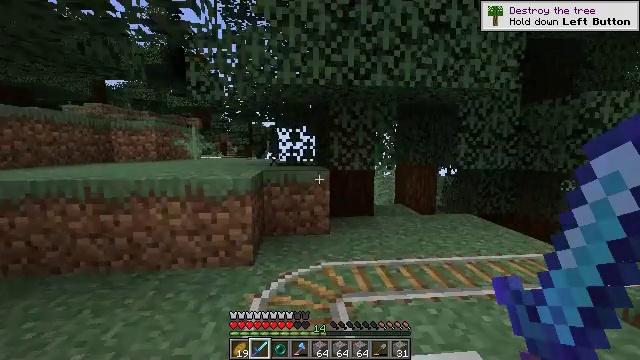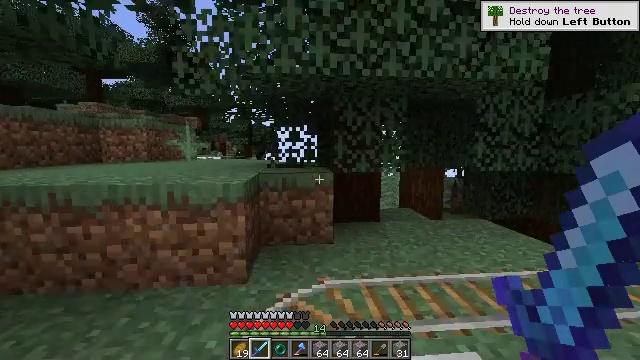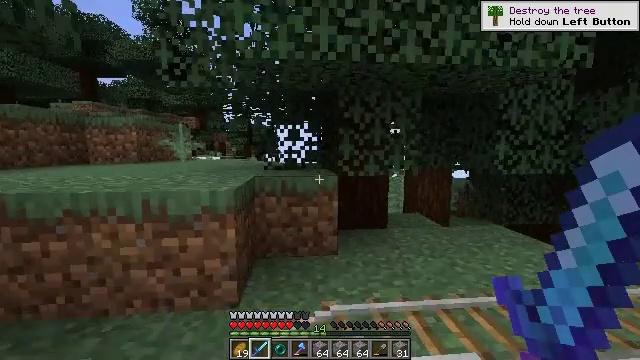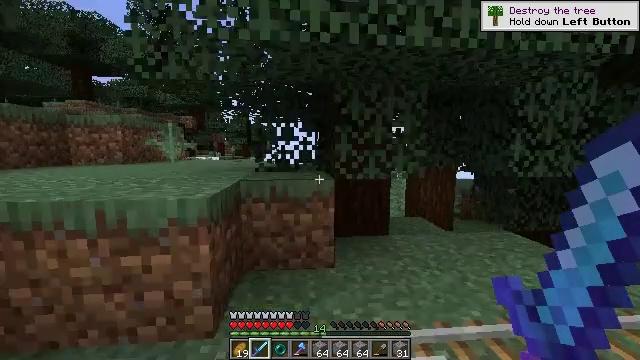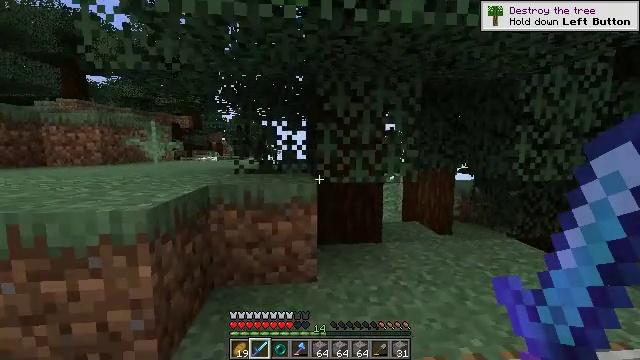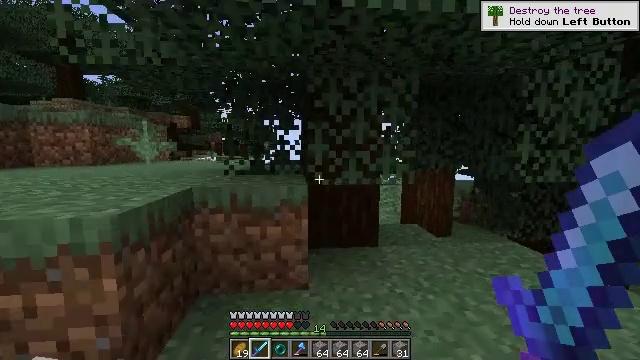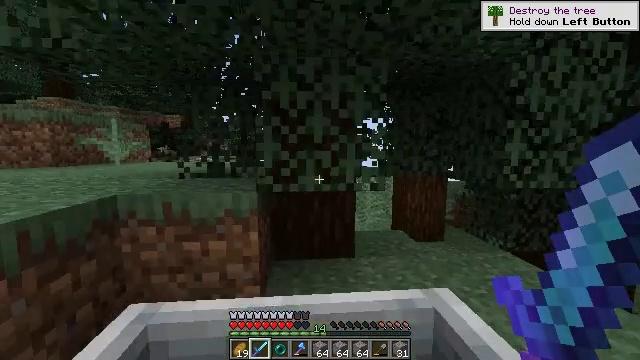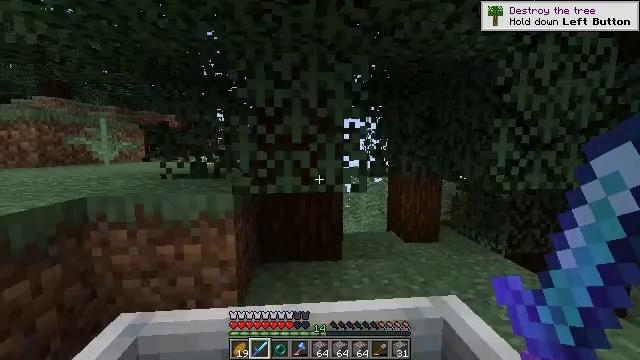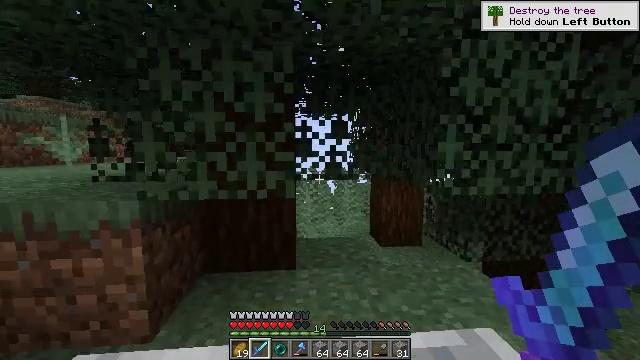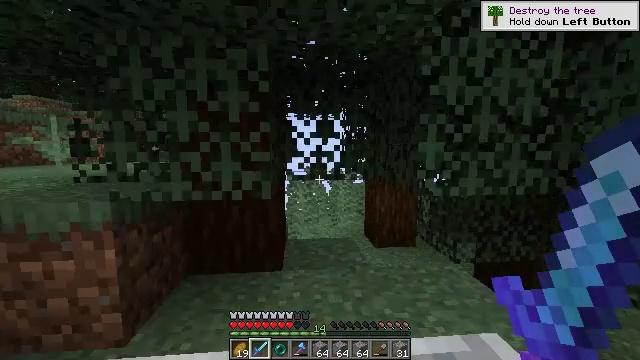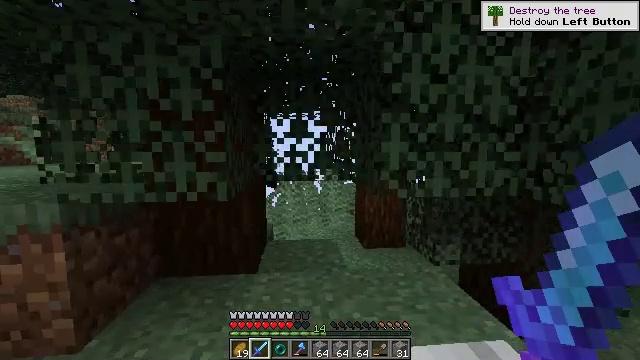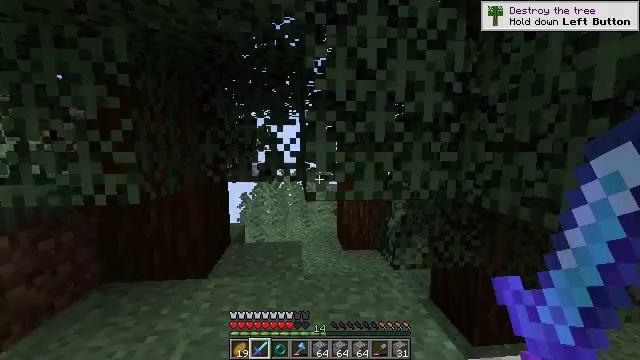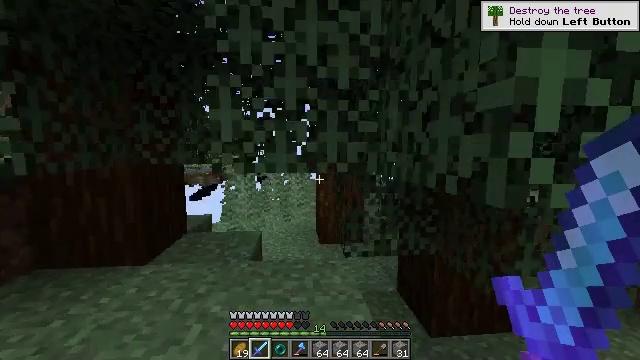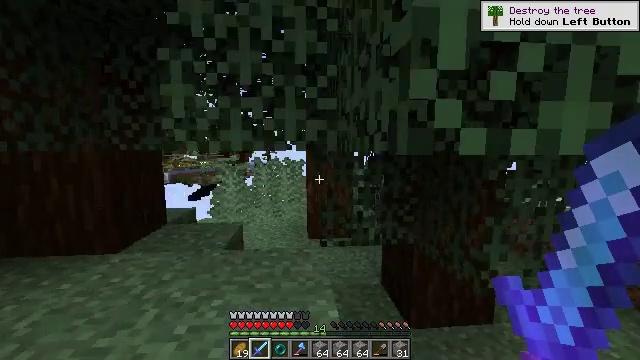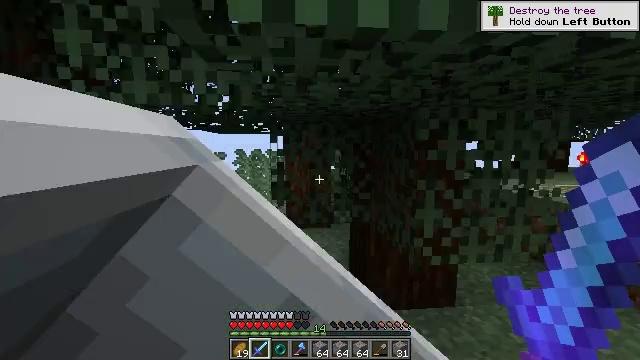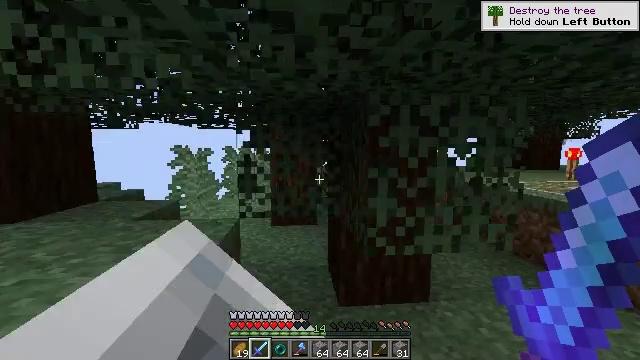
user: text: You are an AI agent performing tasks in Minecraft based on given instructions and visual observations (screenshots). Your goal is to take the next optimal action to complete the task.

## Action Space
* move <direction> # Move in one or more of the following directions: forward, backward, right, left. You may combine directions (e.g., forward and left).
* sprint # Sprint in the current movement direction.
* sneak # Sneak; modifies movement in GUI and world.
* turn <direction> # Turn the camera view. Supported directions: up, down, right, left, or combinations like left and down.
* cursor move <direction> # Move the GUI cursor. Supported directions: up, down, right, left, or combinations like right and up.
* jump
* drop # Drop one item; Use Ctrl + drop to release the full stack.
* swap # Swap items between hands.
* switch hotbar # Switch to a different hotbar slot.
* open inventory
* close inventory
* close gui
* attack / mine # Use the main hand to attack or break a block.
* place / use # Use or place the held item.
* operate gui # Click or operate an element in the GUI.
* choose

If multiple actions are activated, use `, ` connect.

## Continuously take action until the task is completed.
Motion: motion action
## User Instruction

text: Retrieve the torch.
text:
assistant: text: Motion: no_op
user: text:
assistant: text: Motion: no_op
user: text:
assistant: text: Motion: no_op
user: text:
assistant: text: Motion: no_op
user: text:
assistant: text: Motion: no_op
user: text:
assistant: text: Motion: no_op
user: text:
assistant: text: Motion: no_op
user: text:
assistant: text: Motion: no_op
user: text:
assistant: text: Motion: no_op
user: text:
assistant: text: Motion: no_op
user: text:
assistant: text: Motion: no_op
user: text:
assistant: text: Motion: no_op
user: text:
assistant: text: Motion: no_op
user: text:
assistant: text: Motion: no_op
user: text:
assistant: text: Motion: no_op
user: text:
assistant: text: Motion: no_op
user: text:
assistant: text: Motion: no_op
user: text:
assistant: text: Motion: no_op
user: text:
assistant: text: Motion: no_op
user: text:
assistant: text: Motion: no_op
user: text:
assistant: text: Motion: no_op
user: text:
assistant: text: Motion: no_op
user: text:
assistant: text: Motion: no_op
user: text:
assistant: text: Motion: no_op
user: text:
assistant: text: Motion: no_op
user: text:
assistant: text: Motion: no_op
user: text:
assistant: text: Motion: no_op
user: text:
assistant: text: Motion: no_op
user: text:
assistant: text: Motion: no_op
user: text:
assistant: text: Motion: no_op